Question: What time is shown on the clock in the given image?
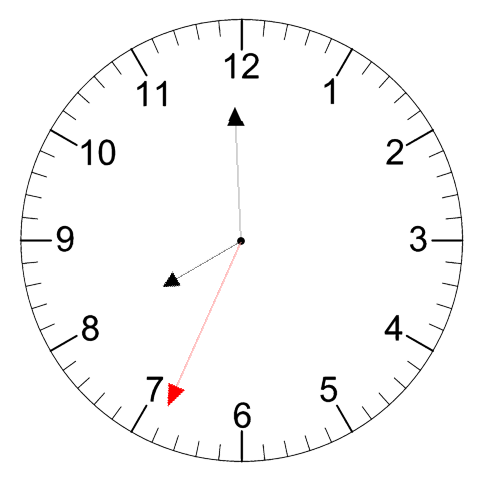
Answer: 07:59:34